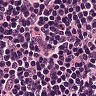
Metastatic tissue present: no